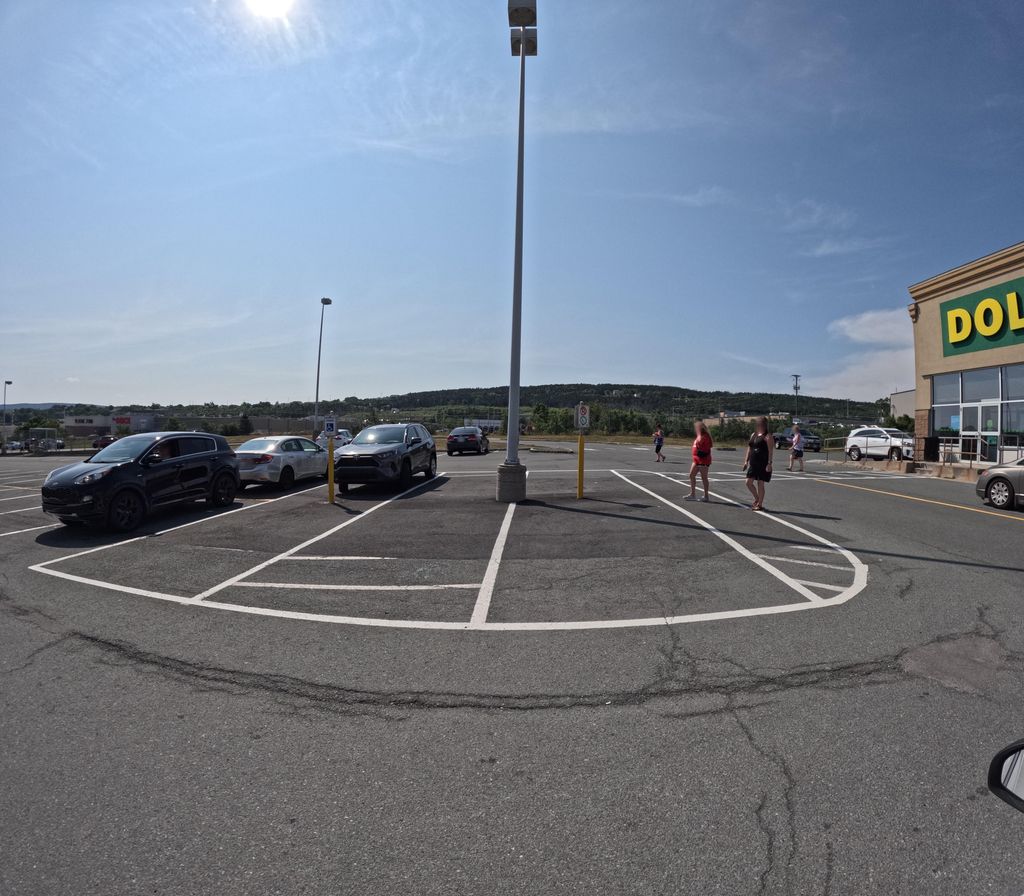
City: st_johns